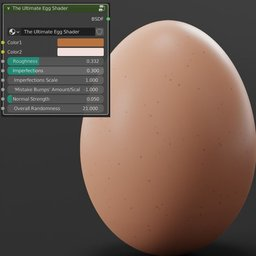
Label: nature